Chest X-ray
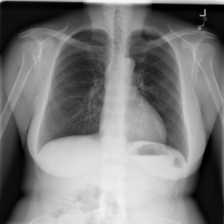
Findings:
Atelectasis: negative
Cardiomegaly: negative
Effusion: negative
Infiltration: negative
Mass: negative
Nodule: negative
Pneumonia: negative
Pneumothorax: negative
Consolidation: negative
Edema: negative
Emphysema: negative
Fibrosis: negative
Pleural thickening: negative
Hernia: negative